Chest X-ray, AP view. Patient: 53 years old, sex M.
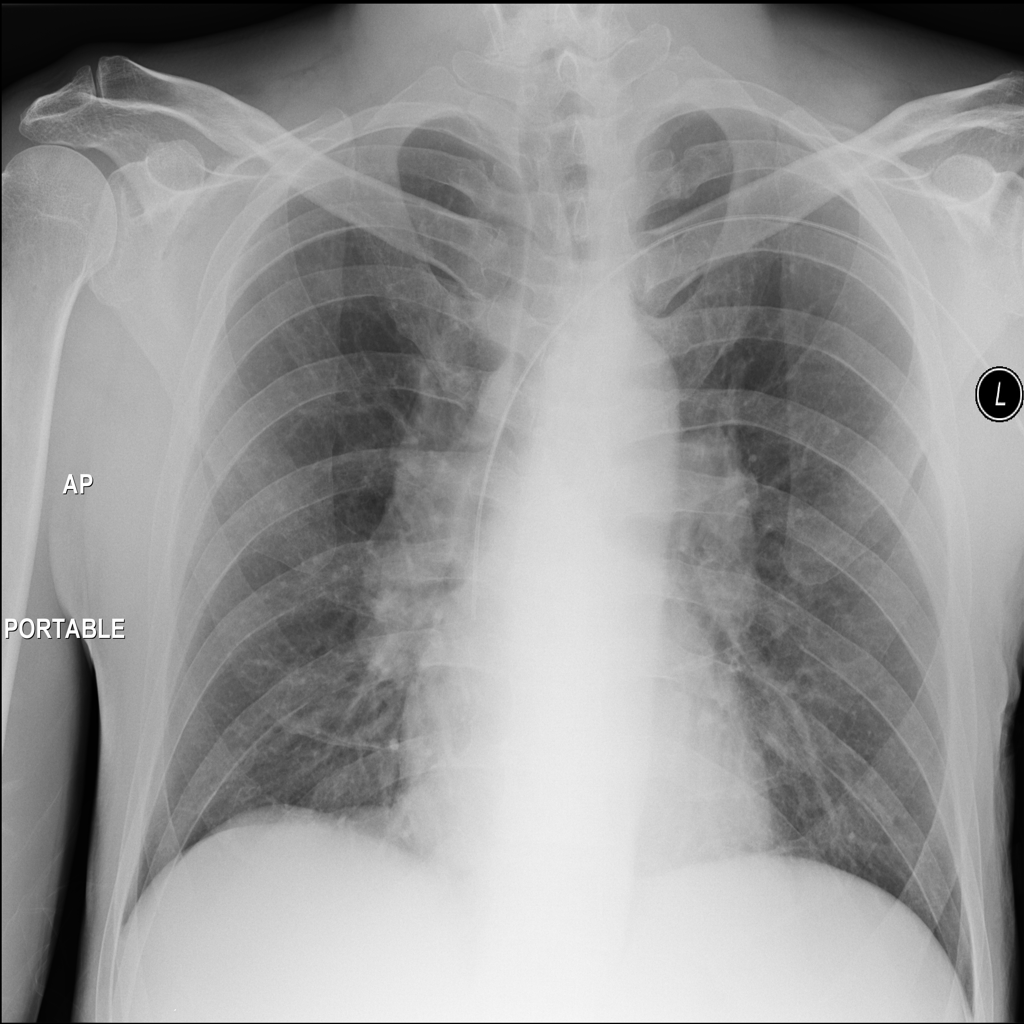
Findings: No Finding